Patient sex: M
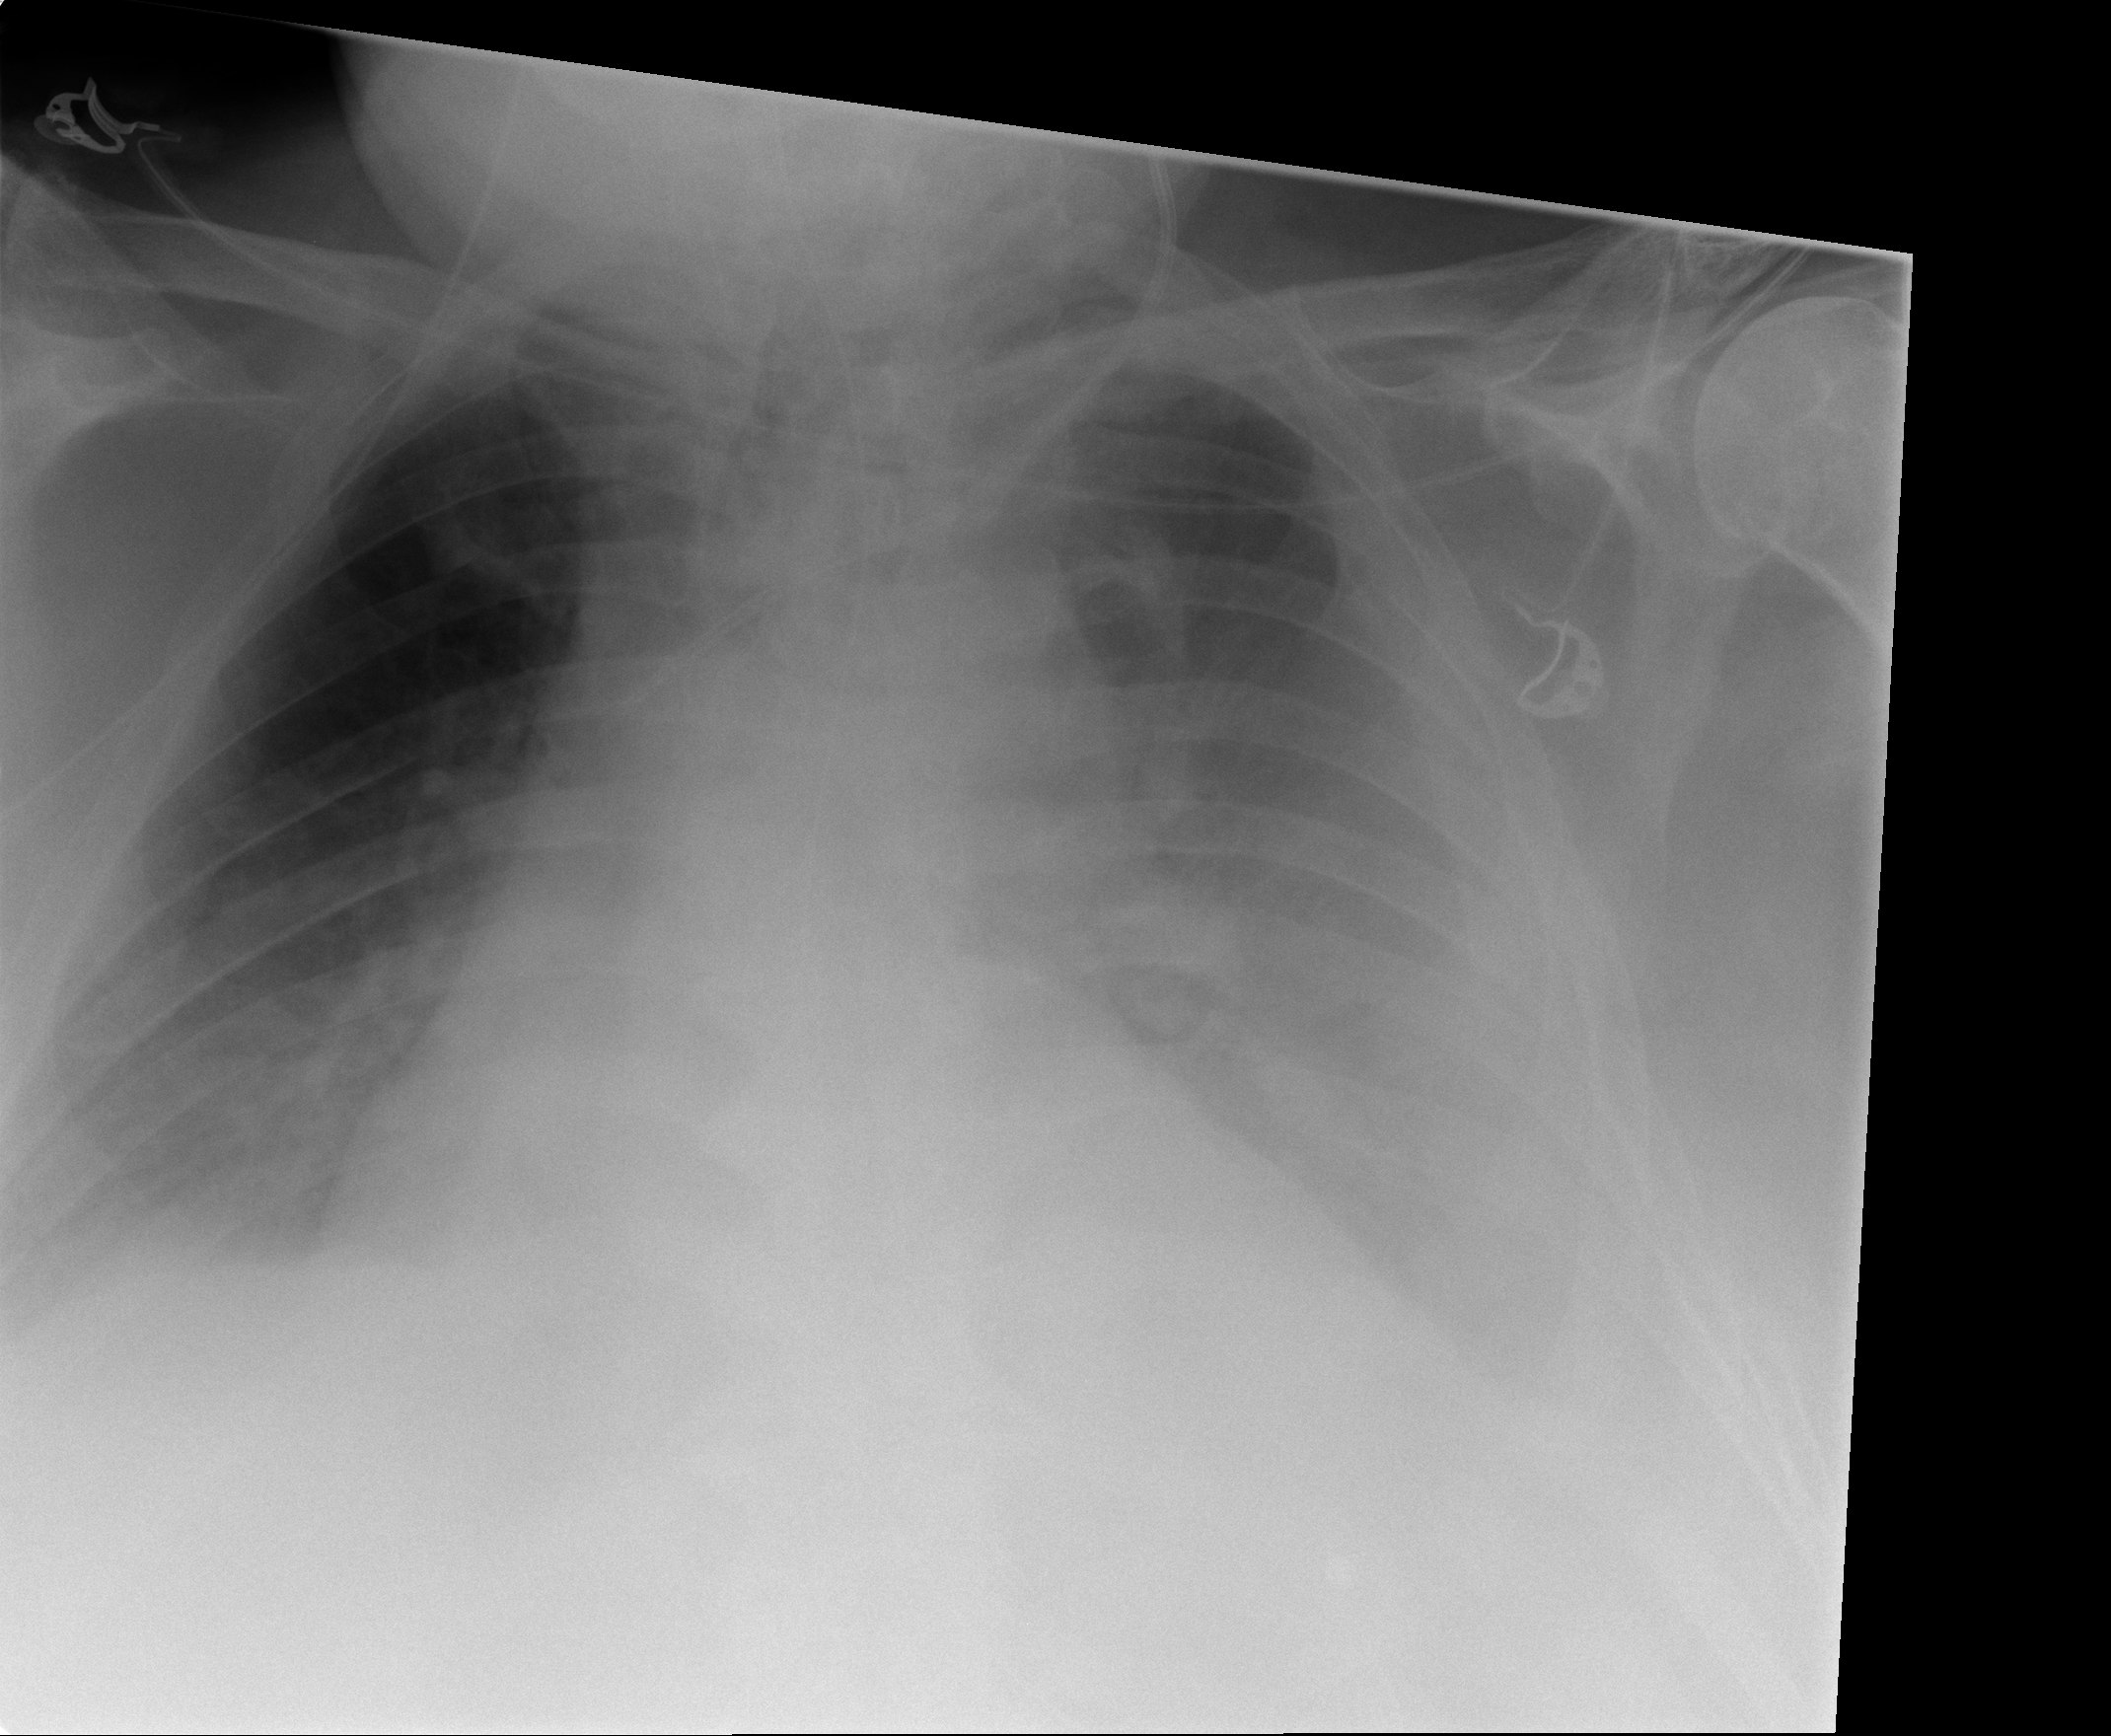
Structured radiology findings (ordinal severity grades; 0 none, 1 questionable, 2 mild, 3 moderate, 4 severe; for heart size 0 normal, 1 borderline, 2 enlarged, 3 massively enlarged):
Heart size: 2
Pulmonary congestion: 2
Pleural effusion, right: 2
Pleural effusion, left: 3
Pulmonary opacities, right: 2
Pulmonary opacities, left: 2
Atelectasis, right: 2
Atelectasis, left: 2